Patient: sex M, age 56
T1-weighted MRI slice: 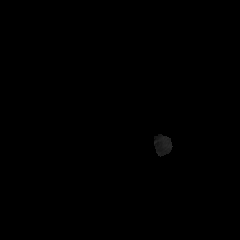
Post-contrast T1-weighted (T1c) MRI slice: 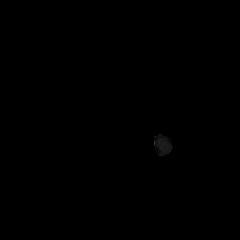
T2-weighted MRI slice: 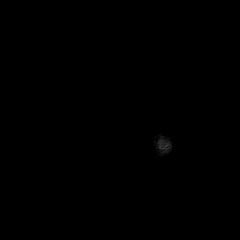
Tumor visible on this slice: no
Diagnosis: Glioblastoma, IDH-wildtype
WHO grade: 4